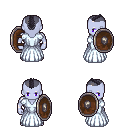
a pixel art fantasy rpg character, male body template, dark elf, purple skin, underdress, gold greaves, raven short mohawk hairstyle, black slippers, shield, four views (front, back, left, right), 2x2 character sprite sheet, small pixel art, hard edges, no anti-aliasing